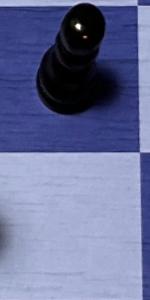
Label: Empty